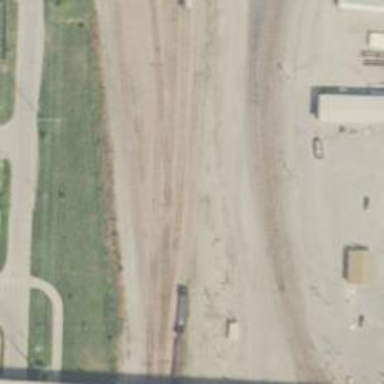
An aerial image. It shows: Railway siding for service.